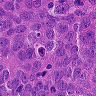
Metastatic tissue present: yes